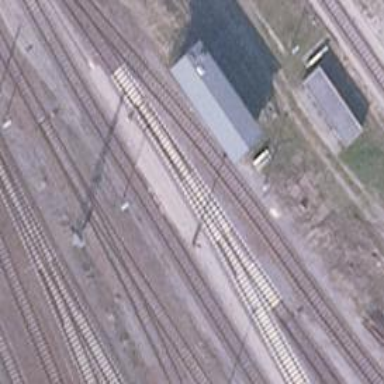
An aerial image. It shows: Railway switch.